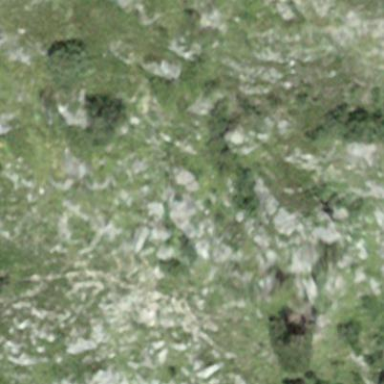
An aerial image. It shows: Landscape dominated by bare rock.